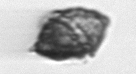
Label: Kryptoperidinium_triquetrum